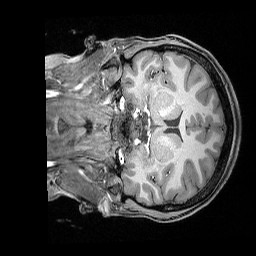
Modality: T1w
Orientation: coronal
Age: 27
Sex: female
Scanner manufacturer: siemens
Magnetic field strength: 3 T
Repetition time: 2.3 s
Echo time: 0.00324 s